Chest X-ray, AP view. Patient: 46 years old, sex F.
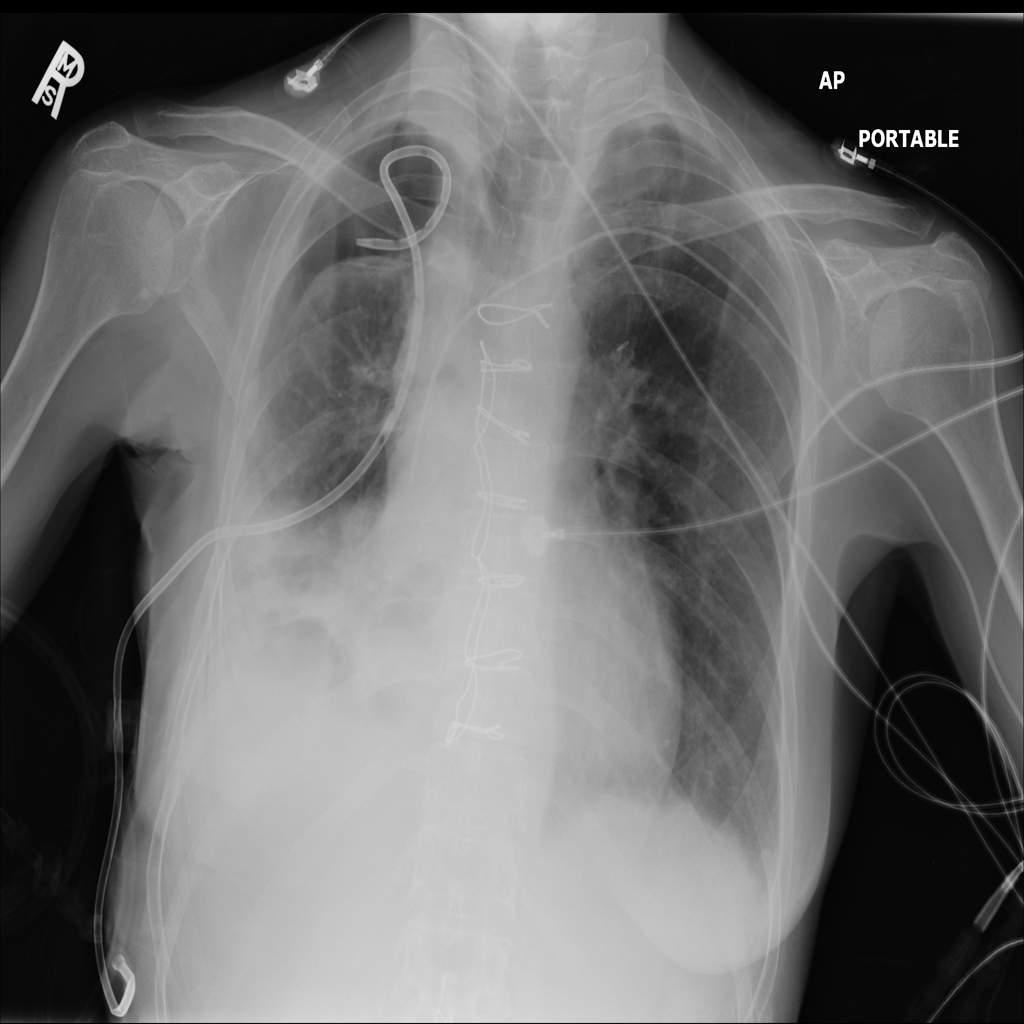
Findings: Atelectasis, Consolidation, Effusion, Infiltration, Pleural_Thickening, Pneumothorax